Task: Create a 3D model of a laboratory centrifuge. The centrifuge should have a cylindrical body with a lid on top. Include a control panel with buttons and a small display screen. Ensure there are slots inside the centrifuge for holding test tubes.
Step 255:
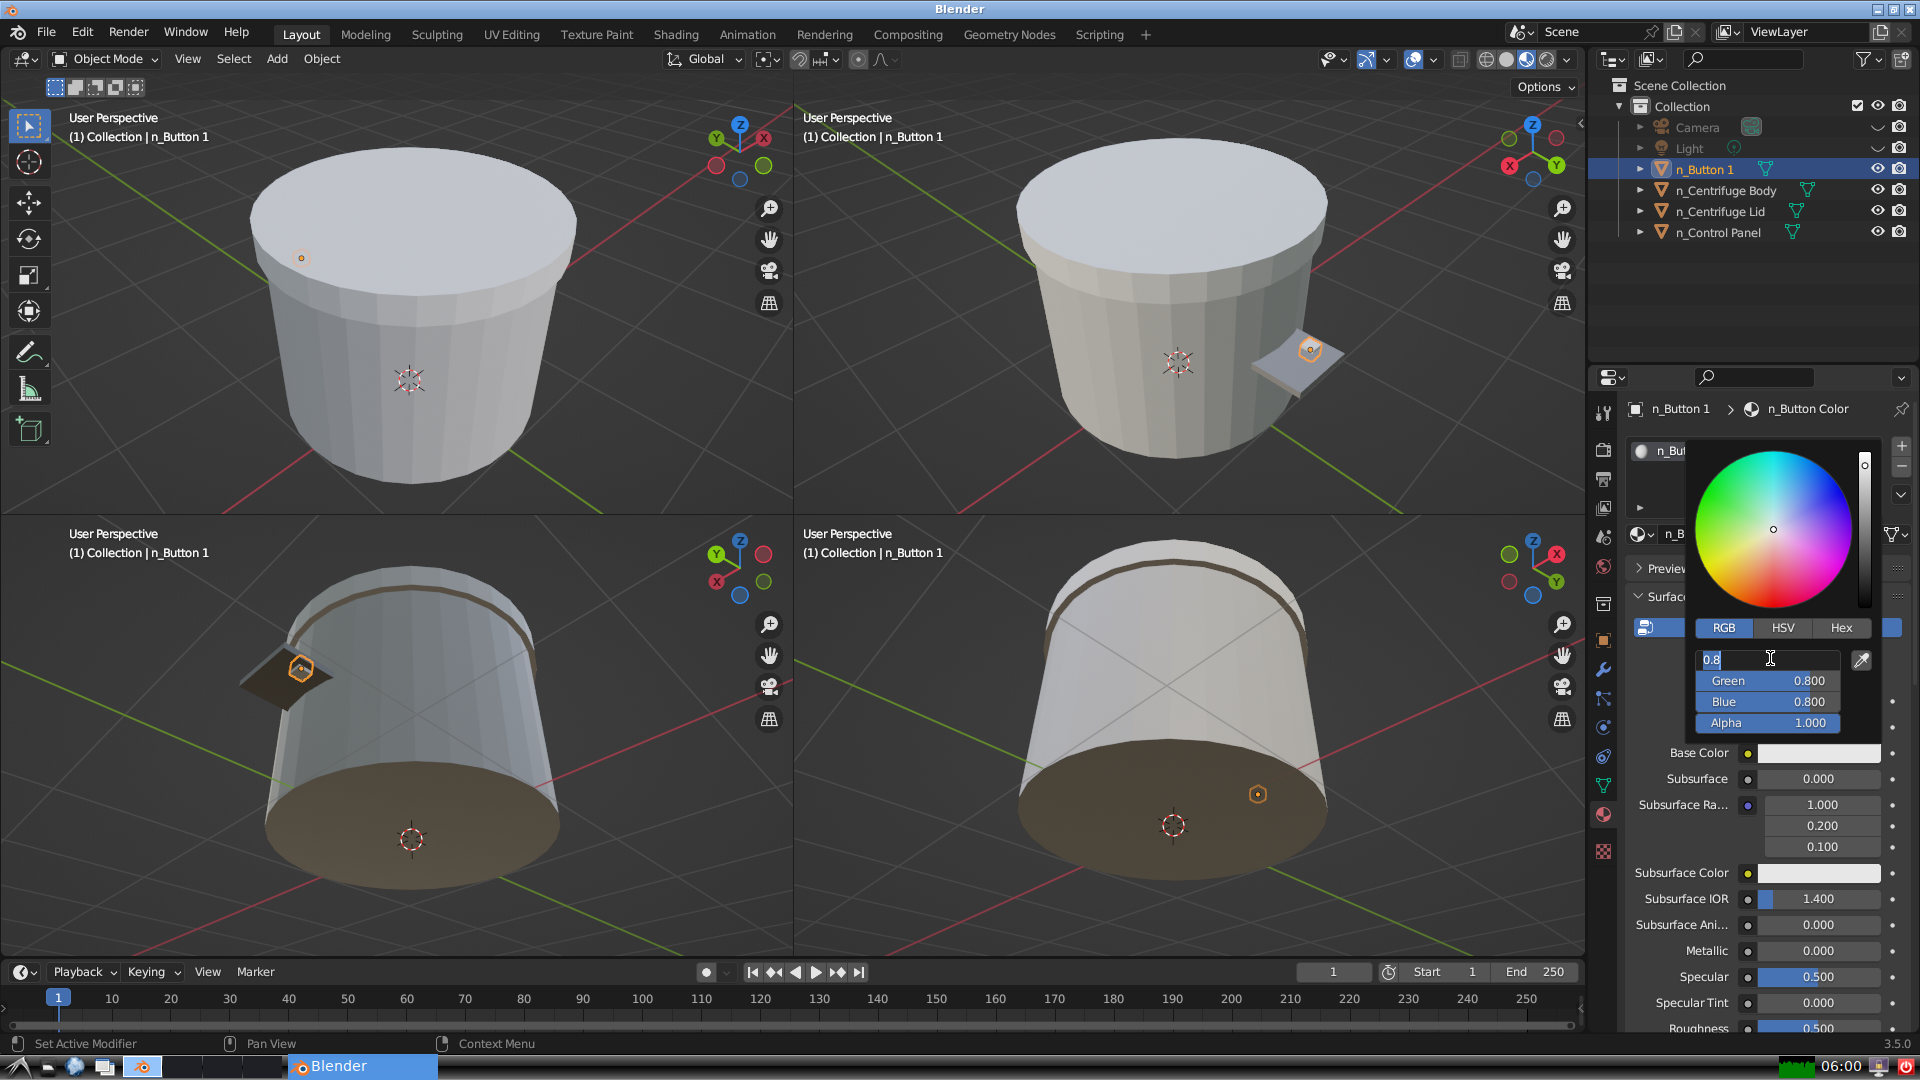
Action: input_text: 0.0